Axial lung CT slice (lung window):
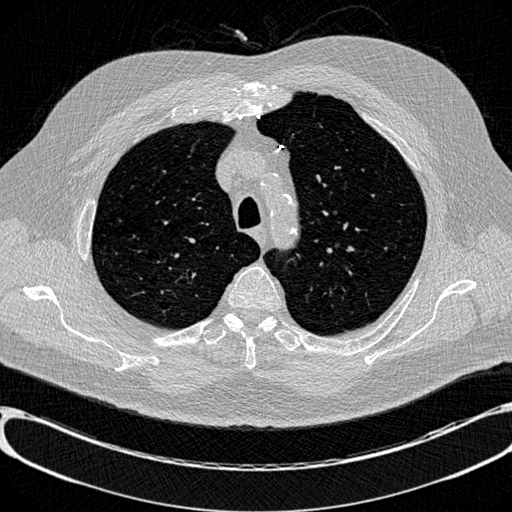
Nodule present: no